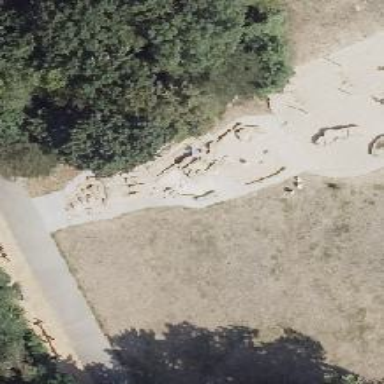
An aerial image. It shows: Artwork in the playground.